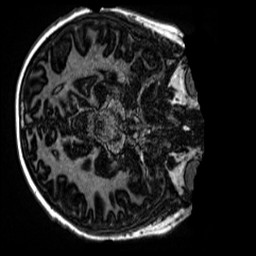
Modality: MP2RAGE
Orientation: axial
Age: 12
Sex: male
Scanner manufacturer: siemens
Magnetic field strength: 3 T
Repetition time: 4 s
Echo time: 0.00299 s